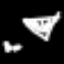
Label: diamond